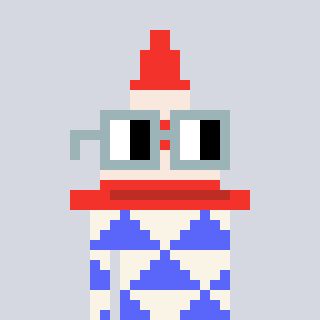
a pixel art character with square dark gray glasses, a cone-shaped head and a purple-colored body on a cool background